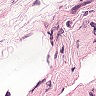
Metastatic tissue present: no